Field crop: maize
Growth stage: 2
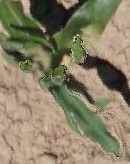
Species: maize